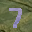
Label: 7